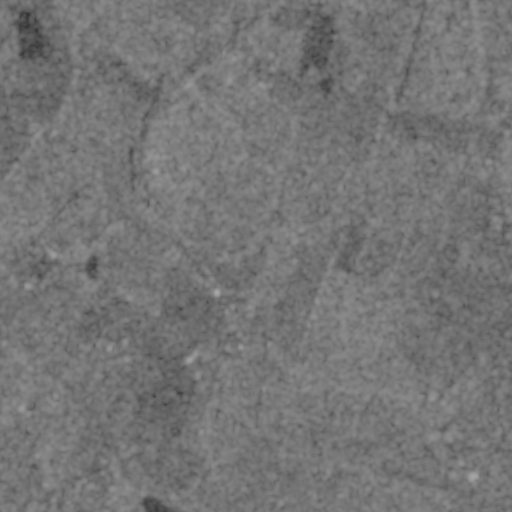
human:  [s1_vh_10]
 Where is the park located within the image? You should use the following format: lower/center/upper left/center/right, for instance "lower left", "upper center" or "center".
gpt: The park is located in the lower right of the image.
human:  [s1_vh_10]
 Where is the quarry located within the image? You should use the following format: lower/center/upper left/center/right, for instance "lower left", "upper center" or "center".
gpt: There is no quarry in the image.

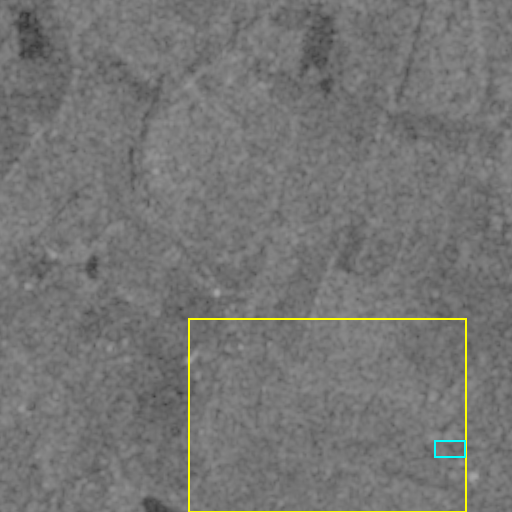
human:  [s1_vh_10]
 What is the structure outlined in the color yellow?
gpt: The structure outlined in yellow is a crop field.
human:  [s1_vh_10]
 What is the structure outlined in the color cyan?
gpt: The structure outlined in cyan is a park.
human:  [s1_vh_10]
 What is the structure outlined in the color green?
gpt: There is no green outline.